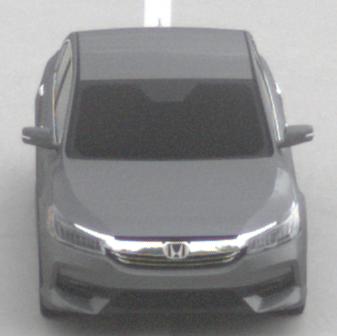
Make: Honda
Model: Accord Hybrid
Detailed model: 9. Generation
Model produced from: 2015
Model produced until: 2019
Doors: 4
Color: gray
Road condition: dry road
Daytime: midday
Contrast: low contrast